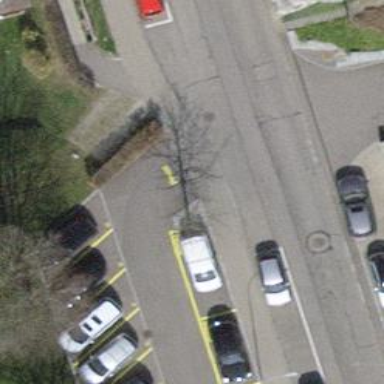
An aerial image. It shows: Road serving as parking aisle.